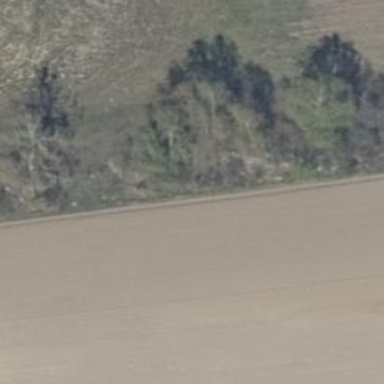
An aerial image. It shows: Row of deciduous broadleaved trees.